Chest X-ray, AP view. Patient: 52 years old, sex M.
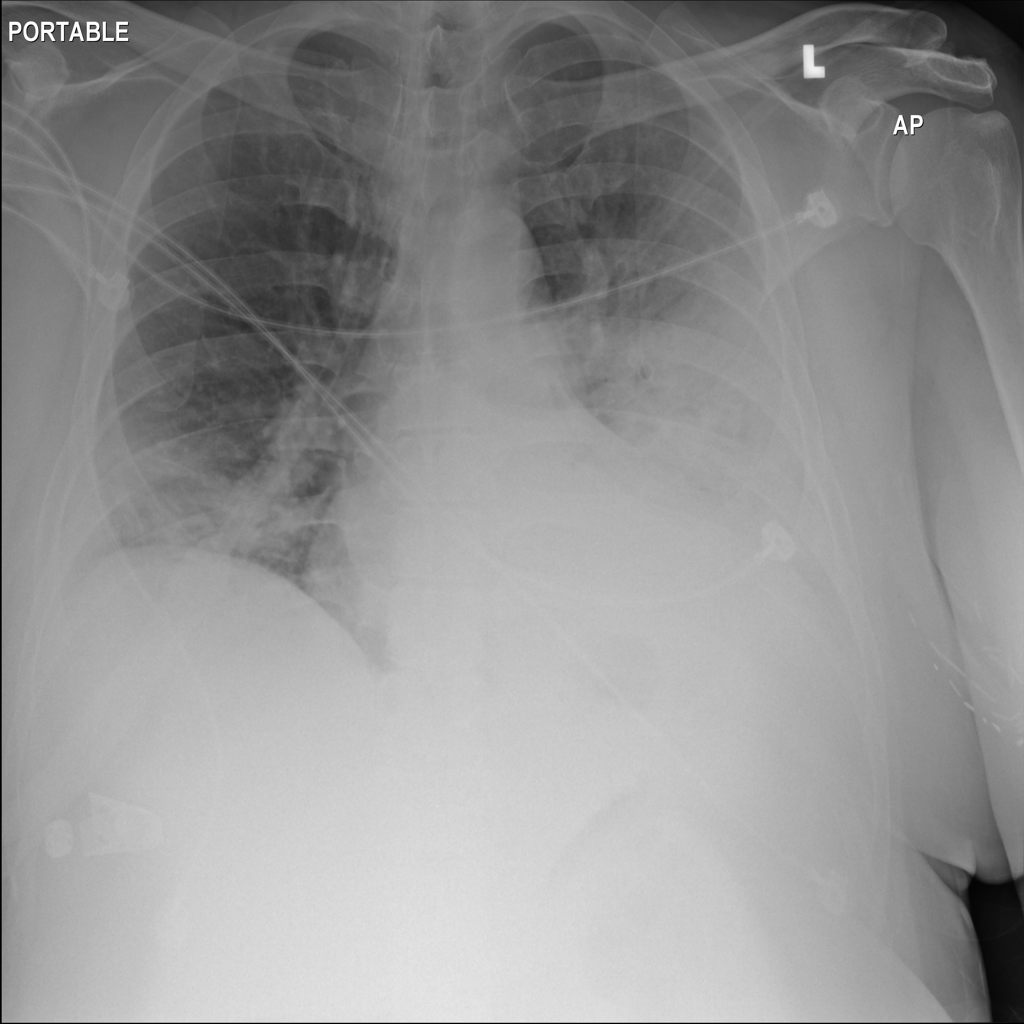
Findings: Atelectasis, Effusion, Infiltration